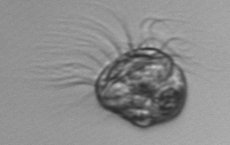
Label: Leegaardiella_ovalis